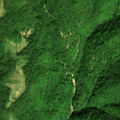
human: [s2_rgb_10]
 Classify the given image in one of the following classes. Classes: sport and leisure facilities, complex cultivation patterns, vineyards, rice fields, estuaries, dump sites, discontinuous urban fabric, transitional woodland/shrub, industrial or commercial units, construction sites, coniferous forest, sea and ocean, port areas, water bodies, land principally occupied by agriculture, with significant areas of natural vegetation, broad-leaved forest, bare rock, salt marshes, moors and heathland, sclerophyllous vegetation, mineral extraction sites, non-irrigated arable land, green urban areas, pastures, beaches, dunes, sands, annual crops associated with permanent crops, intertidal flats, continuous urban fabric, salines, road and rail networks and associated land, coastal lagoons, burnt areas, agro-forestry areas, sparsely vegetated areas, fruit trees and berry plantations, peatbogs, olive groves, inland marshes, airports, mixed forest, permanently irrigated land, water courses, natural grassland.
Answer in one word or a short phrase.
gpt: broad-leaved forest, natural grassland